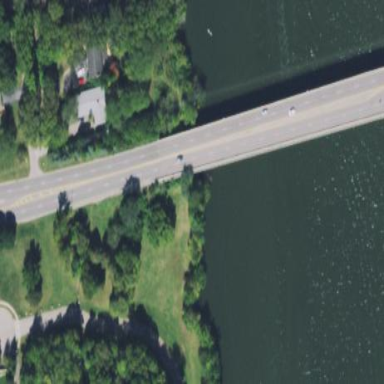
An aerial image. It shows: Bridge with beam structure.